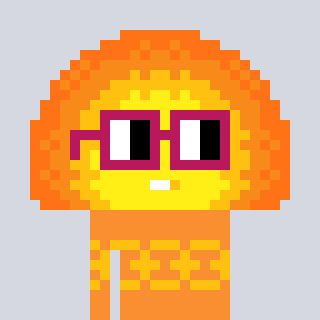
a pixel art character with square dark red glasses, a sunset-shaped head and a orange-colored body on a cool background